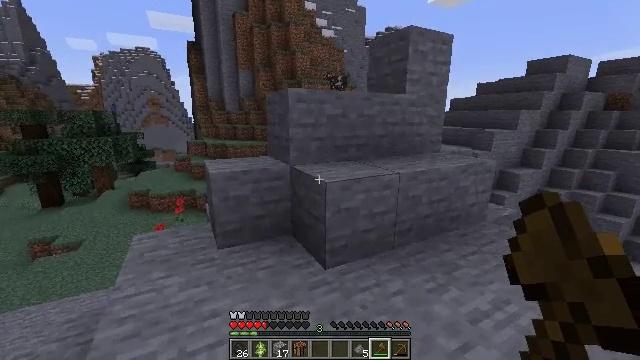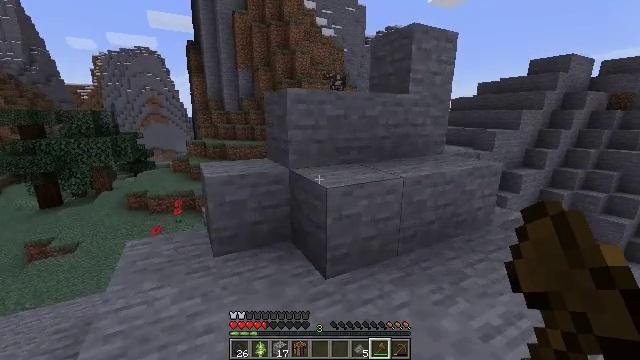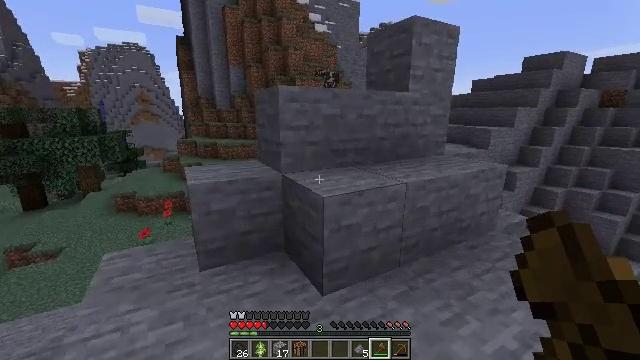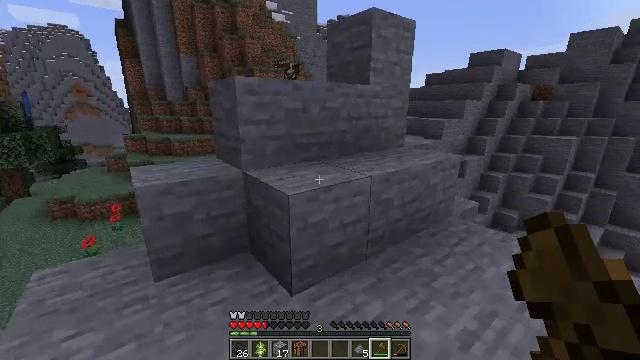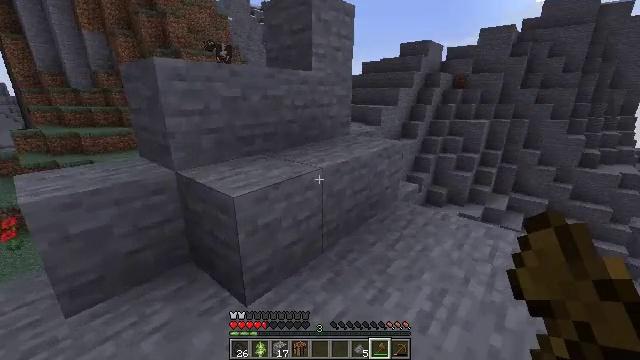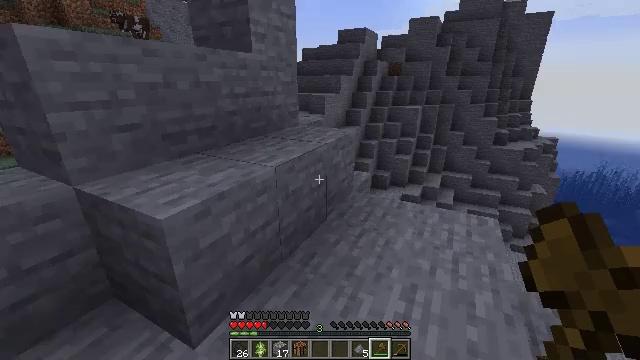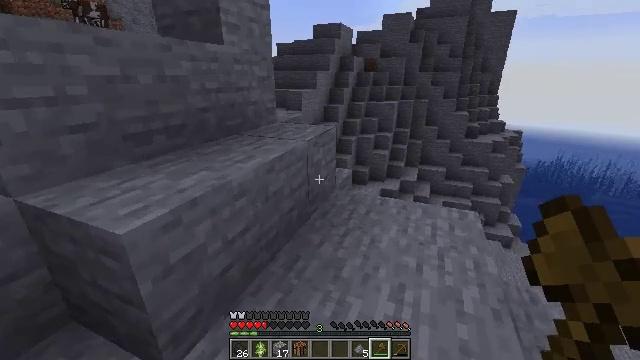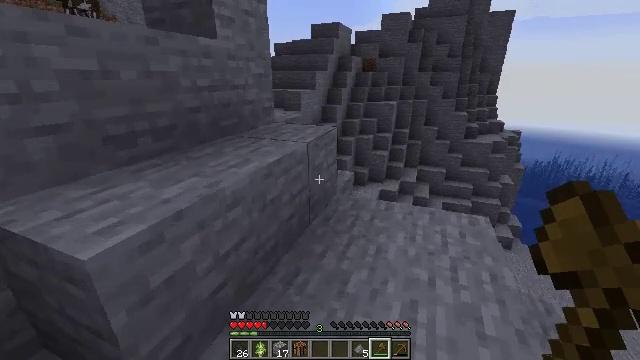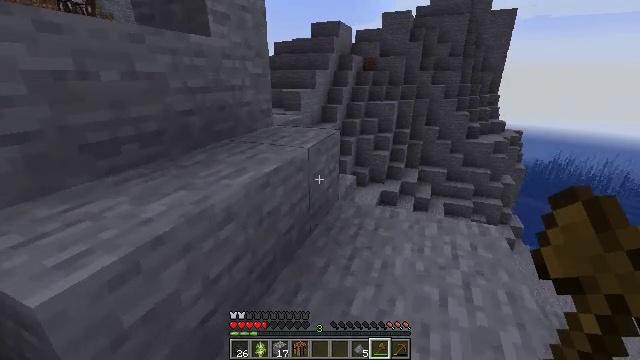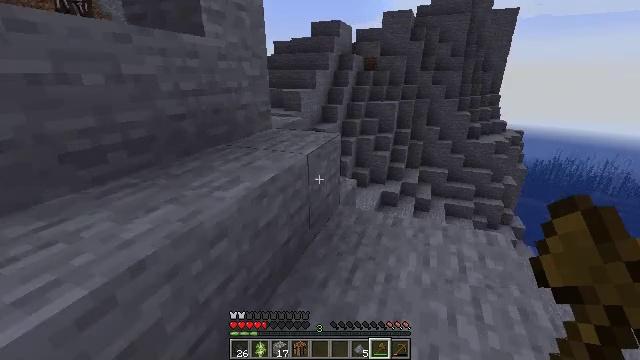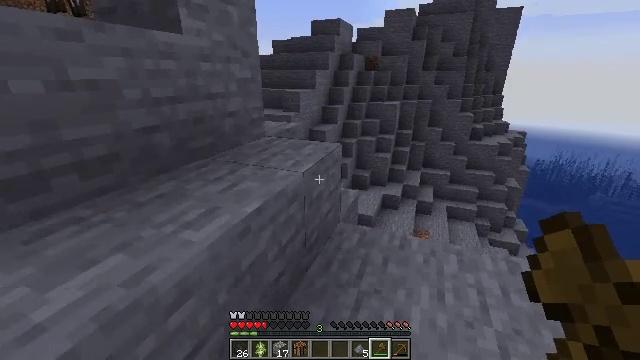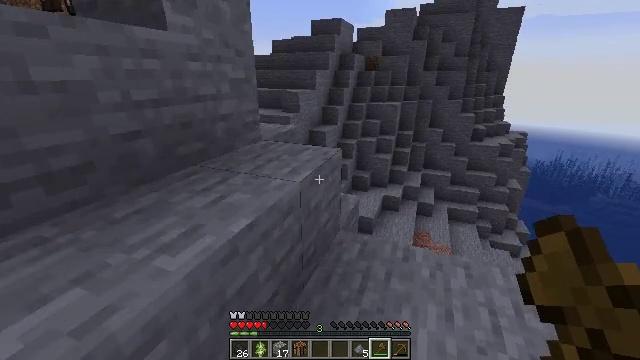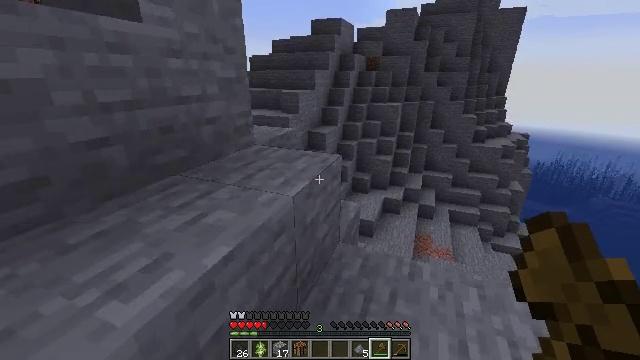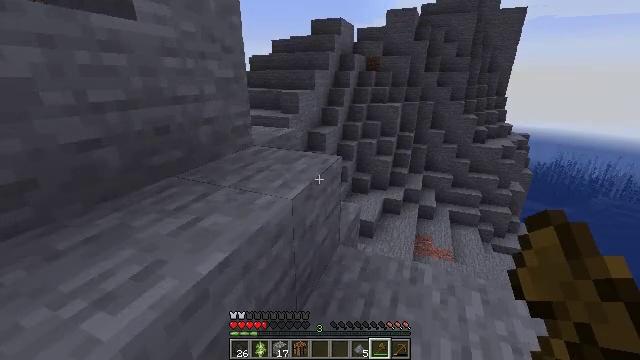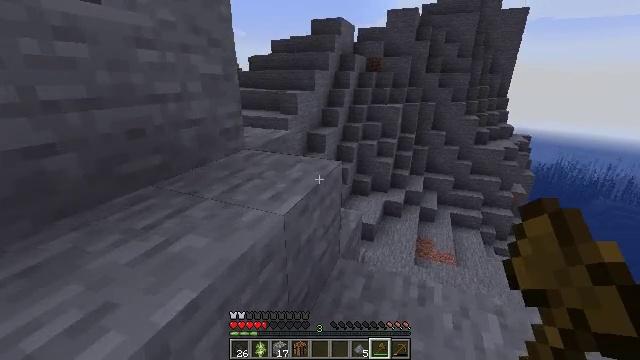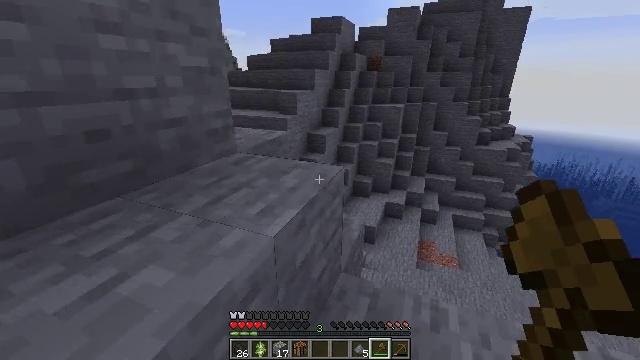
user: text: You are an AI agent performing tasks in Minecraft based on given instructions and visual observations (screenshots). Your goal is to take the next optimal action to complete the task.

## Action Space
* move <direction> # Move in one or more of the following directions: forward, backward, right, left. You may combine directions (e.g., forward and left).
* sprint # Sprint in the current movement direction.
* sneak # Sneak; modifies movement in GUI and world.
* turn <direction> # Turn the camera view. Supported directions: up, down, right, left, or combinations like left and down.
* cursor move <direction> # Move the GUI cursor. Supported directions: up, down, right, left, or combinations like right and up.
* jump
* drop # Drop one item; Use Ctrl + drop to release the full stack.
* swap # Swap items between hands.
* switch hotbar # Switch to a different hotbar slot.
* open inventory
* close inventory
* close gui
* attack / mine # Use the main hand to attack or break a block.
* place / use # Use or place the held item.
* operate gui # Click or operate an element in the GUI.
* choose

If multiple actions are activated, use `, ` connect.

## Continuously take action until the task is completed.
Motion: motion action
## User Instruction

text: Kill mobs.
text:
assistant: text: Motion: move forward
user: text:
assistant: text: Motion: move forward, turn right
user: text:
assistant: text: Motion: move forward, sprint, turn right and down
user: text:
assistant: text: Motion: move forward, sprint, turn right and down
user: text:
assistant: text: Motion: move forward, sprint, turn right and down
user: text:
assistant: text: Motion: move forward, turn right
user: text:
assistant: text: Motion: move forward
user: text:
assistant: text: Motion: move forward
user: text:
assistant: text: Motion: move forward
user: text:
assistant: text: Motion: move forward
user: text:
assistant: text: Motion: move forward
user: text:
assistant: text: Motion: move forward
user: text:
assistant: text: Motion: move forward
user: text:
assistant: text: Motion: move forward
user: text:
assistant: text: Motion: move forward
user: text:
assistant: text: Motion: move forward
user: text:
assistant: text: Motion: move forward
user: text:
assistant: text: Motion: move forward
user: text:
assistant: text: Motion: move forward
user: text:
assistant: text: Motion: move forward
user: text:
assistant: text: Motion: move forward
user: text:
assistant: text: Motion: move forward, turn left
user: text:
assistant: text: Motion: move forward, turn left, jump
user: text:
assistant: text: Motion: move forward, turn left, jump
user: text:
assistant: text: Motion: move forward, turn left, jump
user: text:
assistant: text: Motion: move forward, turn left, jump
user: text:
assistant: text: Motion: move forward, turn left, jump
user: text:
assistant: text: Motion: move forward, turn left
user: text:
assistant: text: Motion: move forward, turn left
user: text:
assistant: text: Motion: move forward, turn left